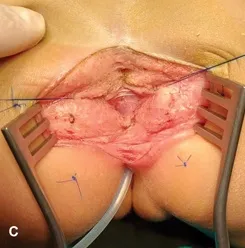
Operative steps of posterior sagittal anorectoplasty (PSARP). (
B
) Midline posterior sagittal incision.
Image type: medical_photograph (other_medical_photograph)